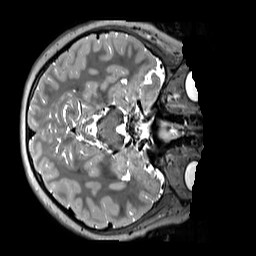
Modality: T2w
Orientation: axial
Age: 11
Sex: male
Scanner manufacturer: siemens
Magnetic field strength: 3 T
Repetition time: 3.2 s
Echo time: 0.408 s